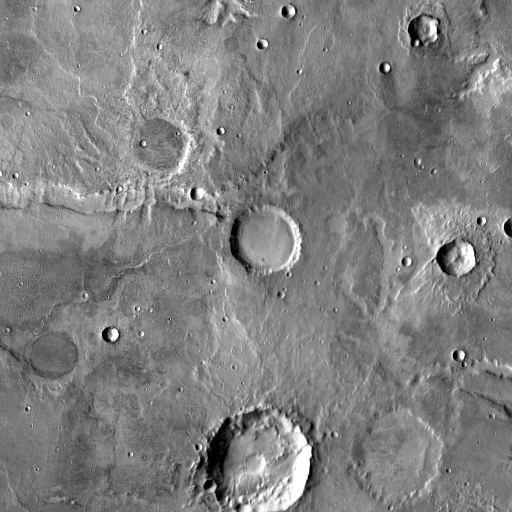
Crater classes present: Background, Other, Layered, Buried